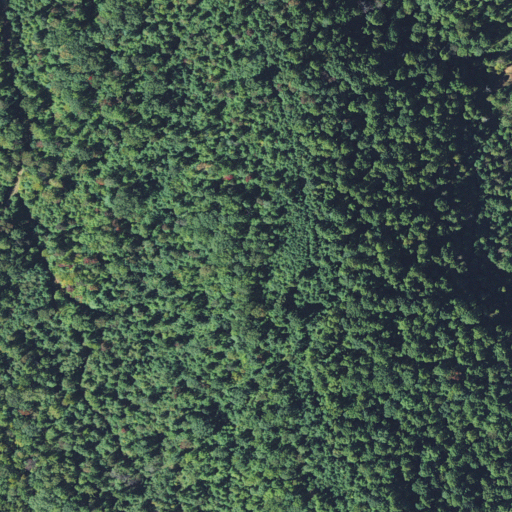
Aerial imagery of ridge(s) in North Carolina named Steam Hole Ridge containing deciduous forest, mixed forest, and shrub